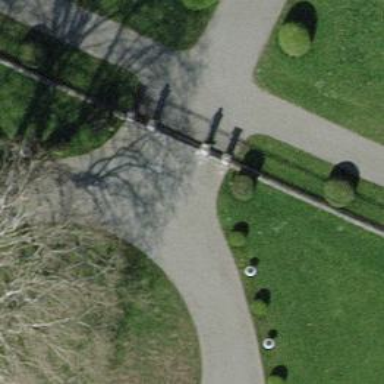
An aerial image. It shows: Gate.